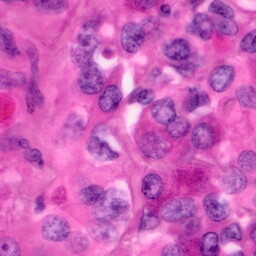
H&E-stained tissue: Pancreatic